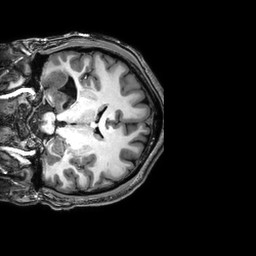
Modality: T1w
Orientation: coronal
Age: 34
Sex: male
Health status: ill
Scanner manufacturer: philips
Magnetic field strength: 3 T
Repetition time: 0.008304 s
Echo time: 0.00381 s